Brain MRI, t2w sequence, axial 2D slice.
Patient: age 29, sex F, weight 78 kg, height 1.78 m
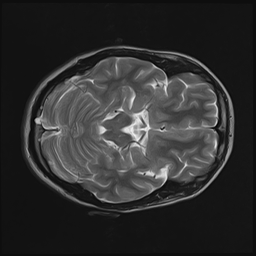